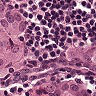
Metastatic tissue present: yes